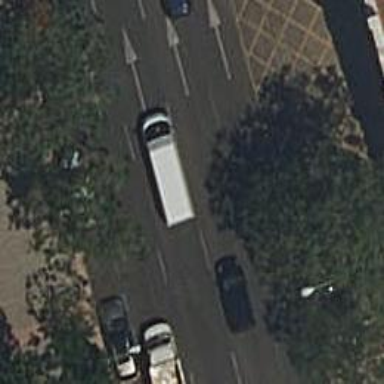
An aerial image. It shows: Road with traffic signals.